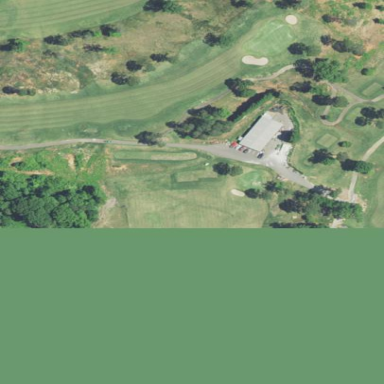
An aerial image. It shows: Grassy area designated as driving range for golf.